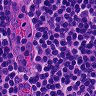
Metastatic tissue present: no